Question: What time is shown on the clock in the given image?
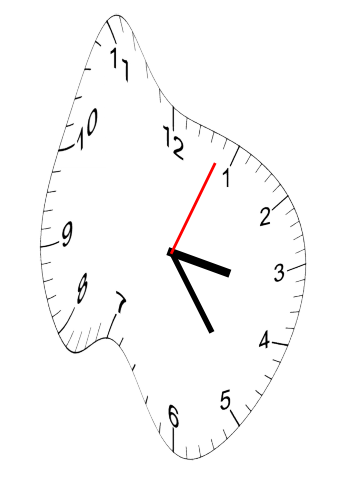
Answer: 03:24:04